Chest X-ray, AP view. Patient: 9 years old, sex M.
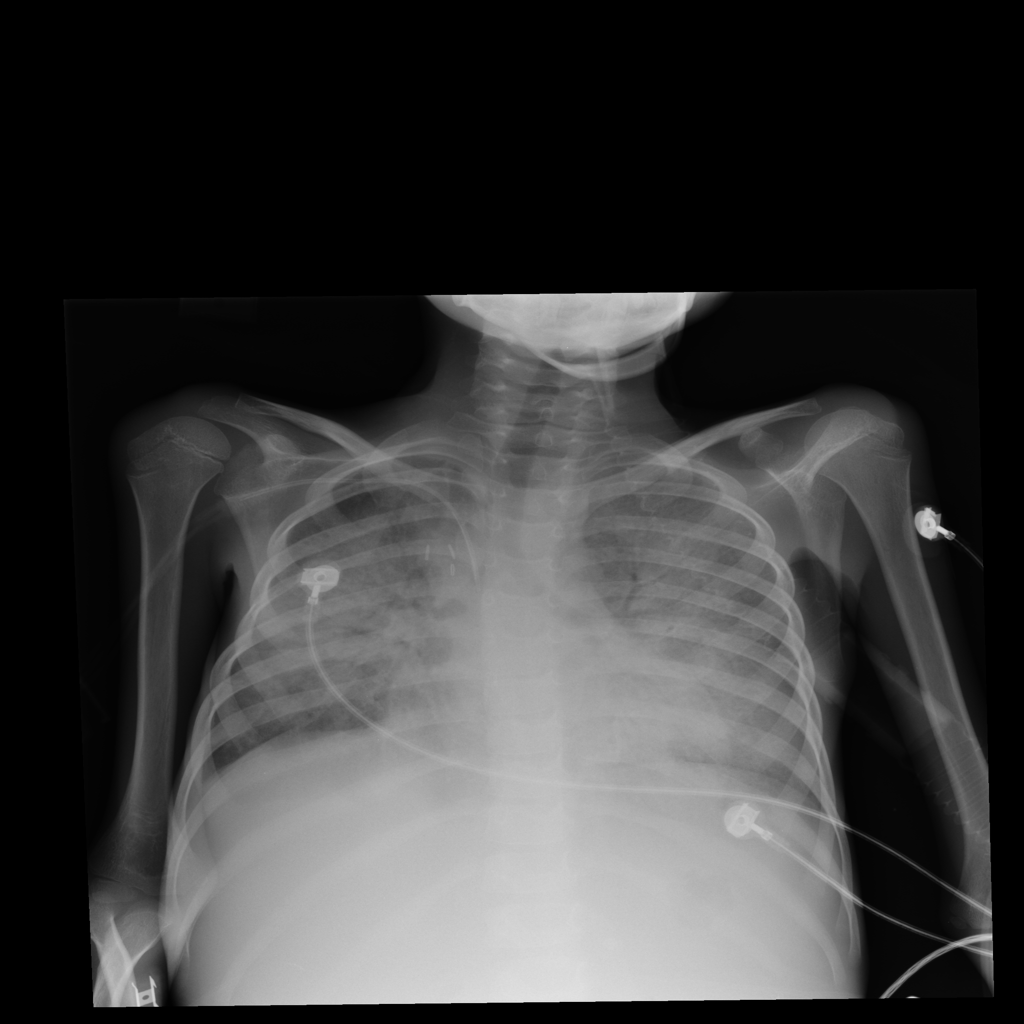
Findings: Infiltration